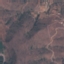
Land use / land cover class: HerbaceousVegetation